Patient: sex F, age 72
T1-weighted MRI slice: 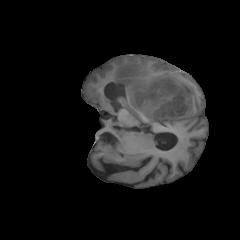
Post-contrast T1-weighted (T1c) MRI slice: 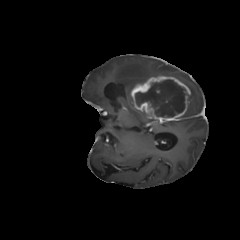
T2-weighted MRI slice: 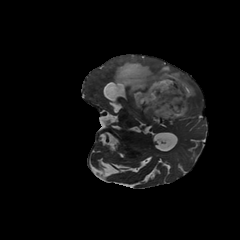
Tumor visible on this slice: yes
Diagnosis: Glioblastoma, IDH-wildtype
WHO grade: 4